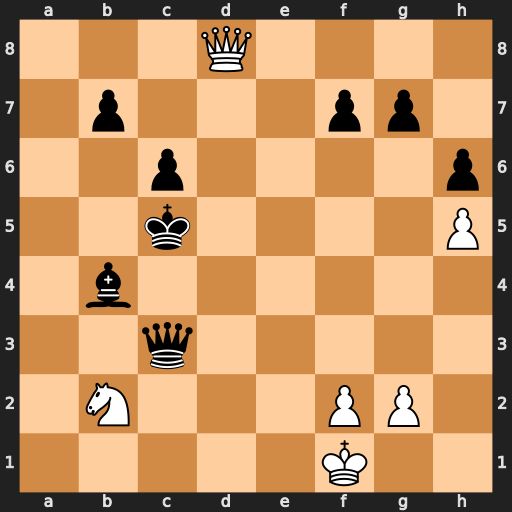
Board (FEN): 3Q4/1p3pp1/2p4p/2k4P/1b6/2q5/1N3PP1/5K2
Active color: w
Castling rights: -
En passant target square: -
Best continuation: Na4+ Kc4 Nxc3